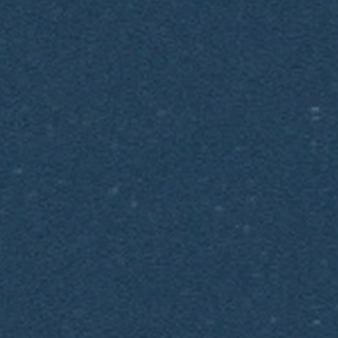
Label: other